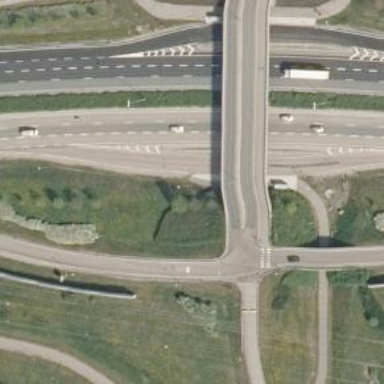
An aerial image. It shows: Asphalt trunk link road.